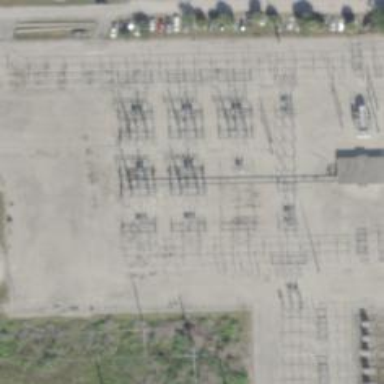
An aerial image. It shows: Switch for power supply.